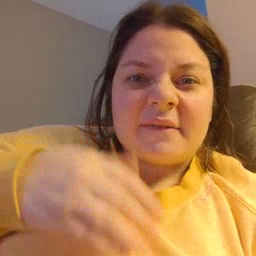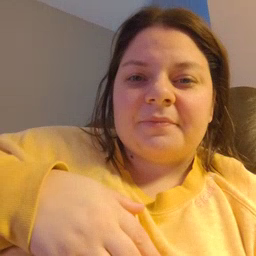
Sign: have